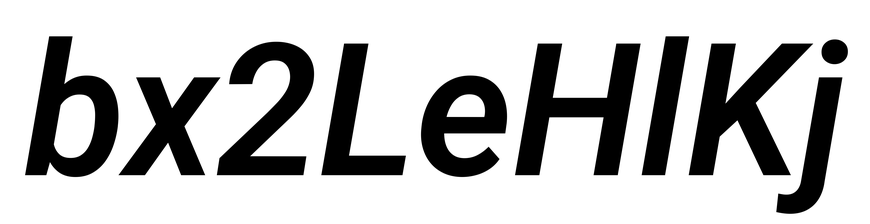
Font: Roboto-Italic_SemiBold_Italic